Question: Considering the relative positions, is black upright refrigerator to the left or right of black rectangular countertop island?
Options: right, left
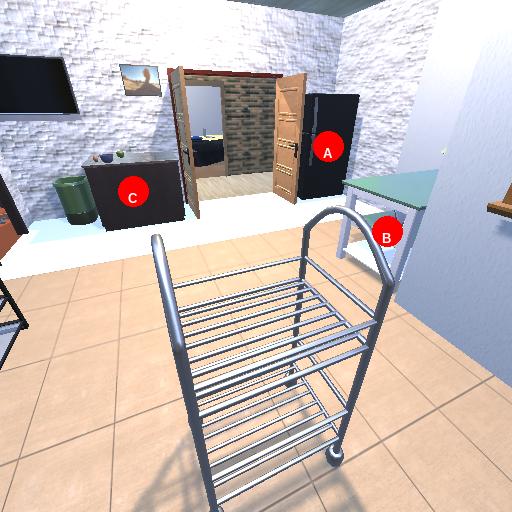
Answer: right